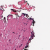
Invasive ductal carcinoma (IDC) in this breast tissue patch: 0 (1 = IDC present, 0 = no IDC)